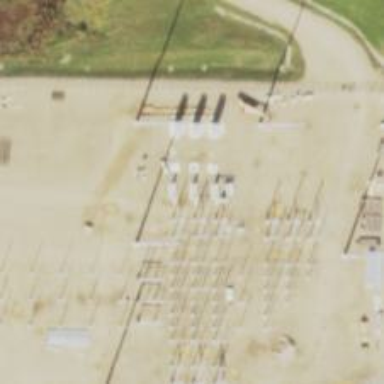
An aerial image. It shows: Switch used for power control.